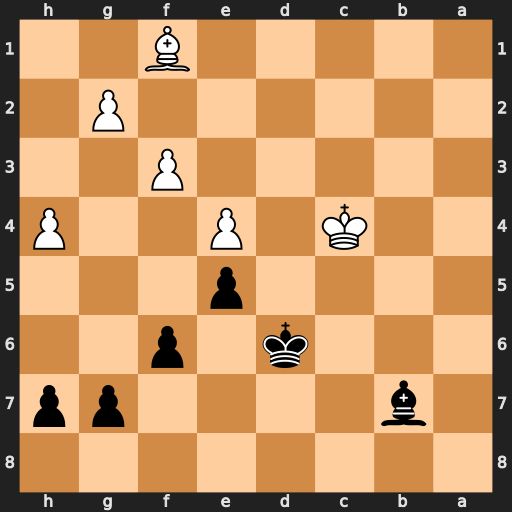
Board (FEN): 8/1b4pp/3k1p2/4p3/2K1P2P/5P2/6P1/5B2
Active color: b
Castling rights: -
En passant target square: -
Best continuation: Ba6+ Kc3 Bxf1